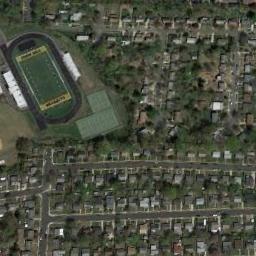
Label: ground_track_field